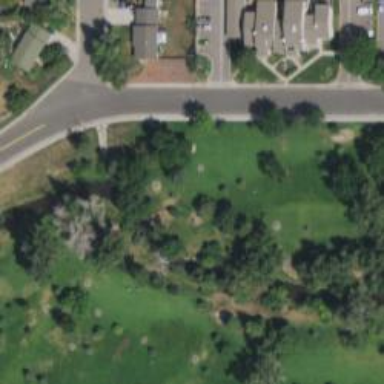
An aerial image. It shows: Disc golf hole.